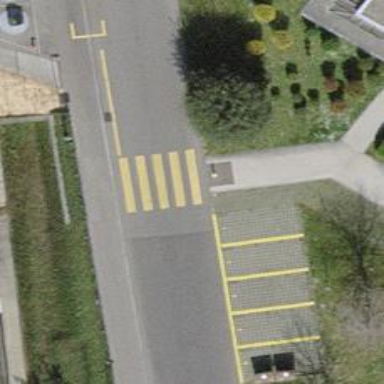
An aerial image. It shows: Kerb barrier.